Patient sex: M
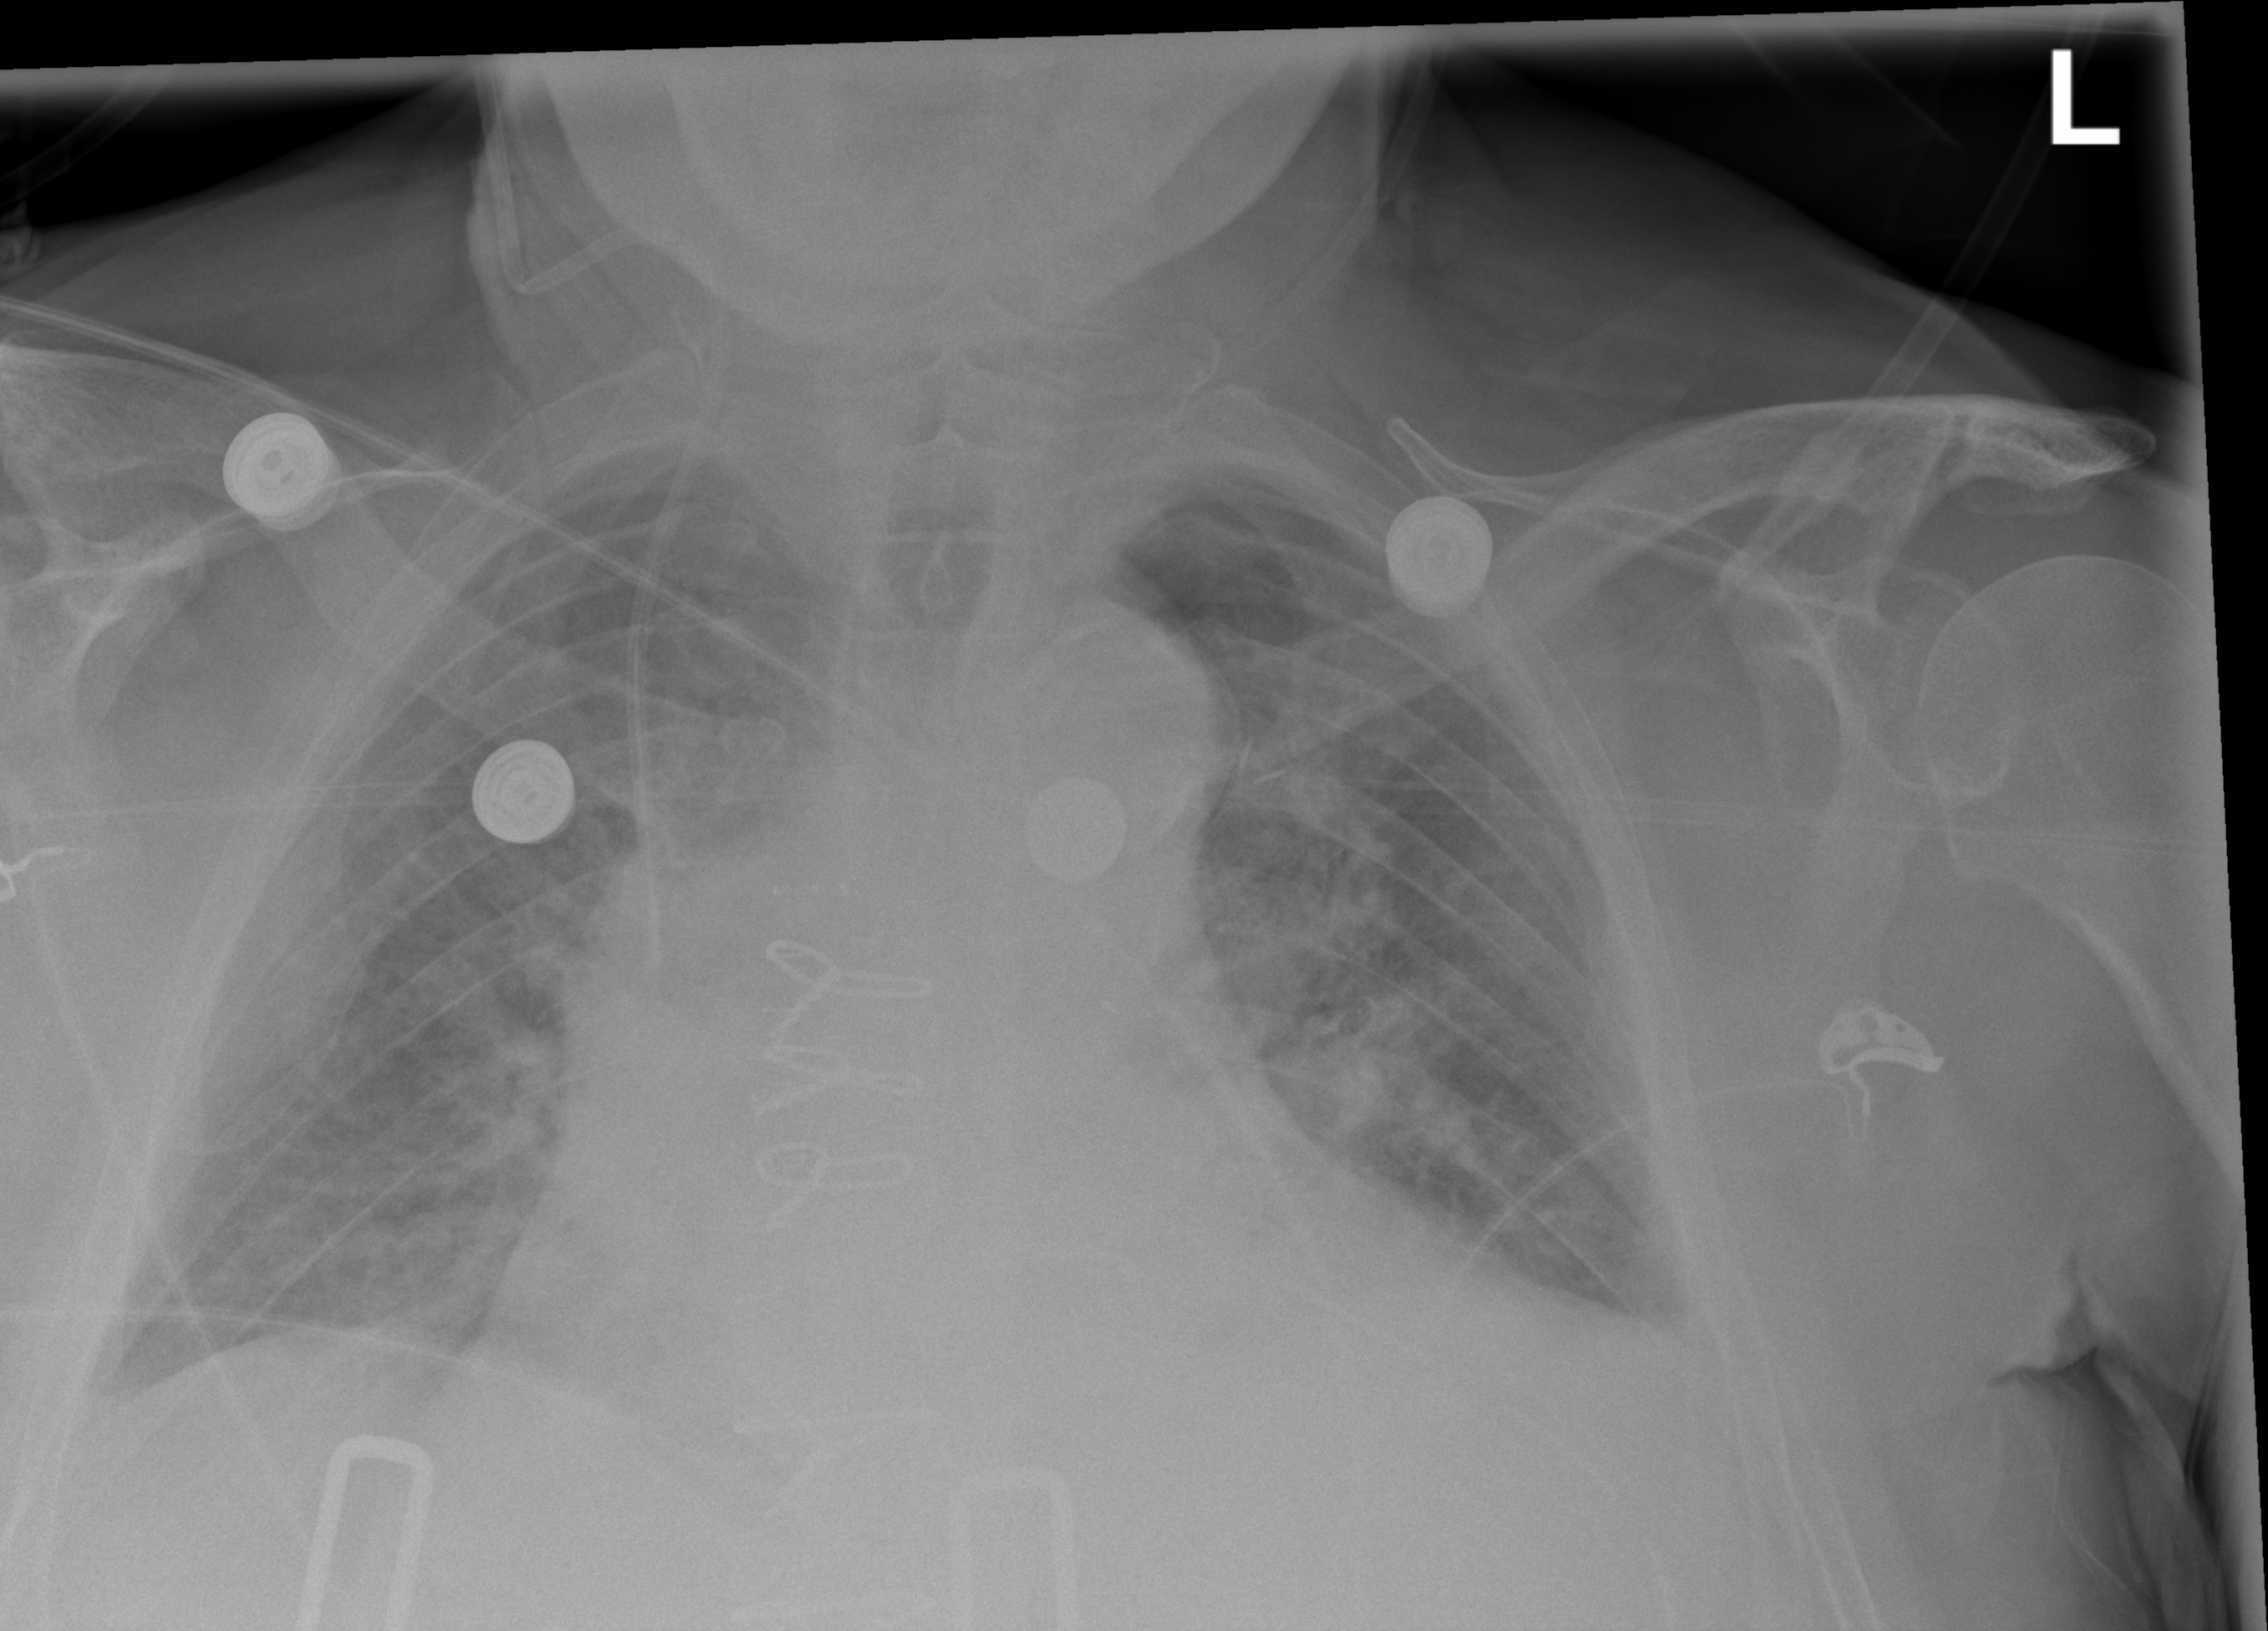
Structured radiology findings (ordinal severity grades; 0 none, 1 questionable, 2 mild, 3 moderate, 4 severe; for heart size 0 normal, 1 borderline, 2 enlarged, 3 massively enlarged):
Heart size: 2
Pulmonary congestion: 2
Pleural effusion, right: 0
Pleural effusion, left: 0
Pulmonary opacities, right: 2
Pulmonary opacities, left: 2
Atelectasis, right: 2
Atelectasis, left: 2